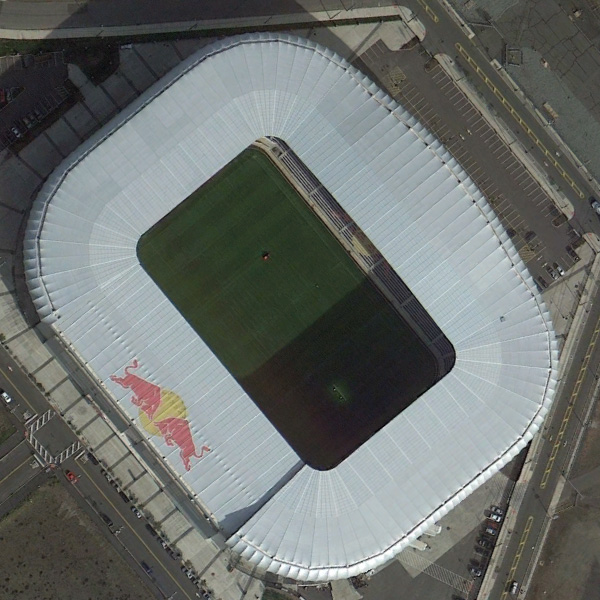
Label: Stadium